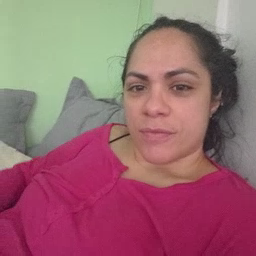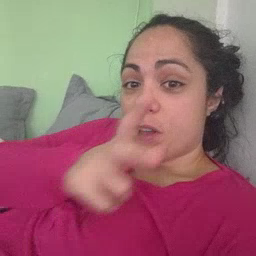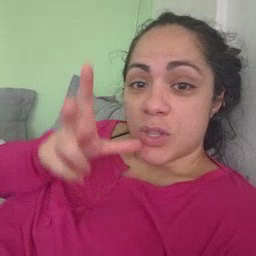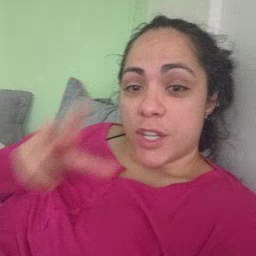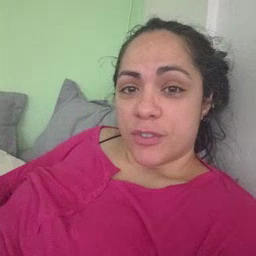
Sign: underwear